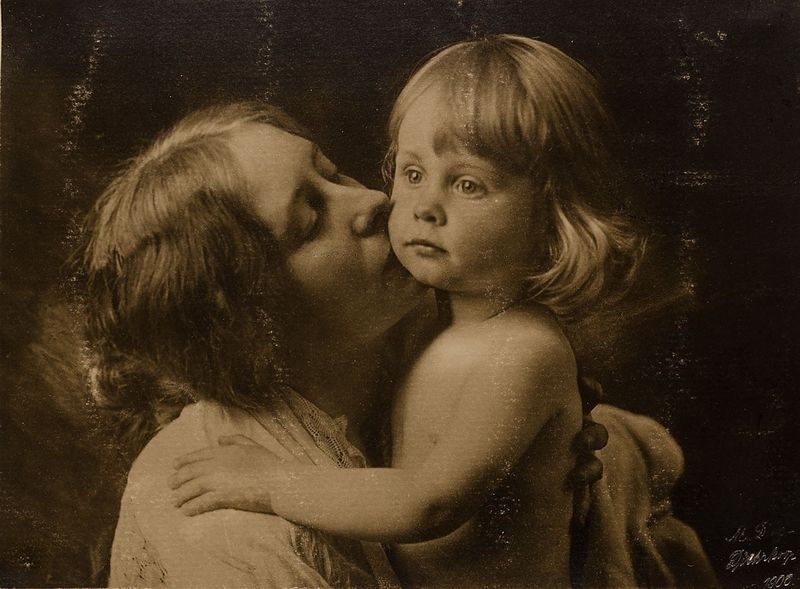
Titel: Mutter ihr Kind küssend
Künstler: Minya Diez-Dührkoop
Standort: Hamburg
Institution: Museum für Kunst und Gewerbe Hamburg
Schlagwörter: frau, silber, kind, mutter, kuss, foto, fotografie, photographie, doppelbildnis, doppelportrait, photo, karton, lichtbild, silbergelatine, brom, bildwerke, angewandte und bildende kunst, hessische systematik, silbergelatinepapier, bromsilbergelatinepapier, entwicklungspapier, gelatinepapier, schwarzweißpositivverfahren, silbersalzverfahren, schwarzweißfotografie, porträtfotografie, porträtphotographie, doppelporträt, sich küssen